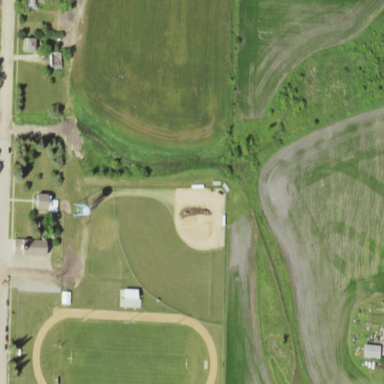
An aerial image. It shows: Baseball pitch for leisure and sports activities.